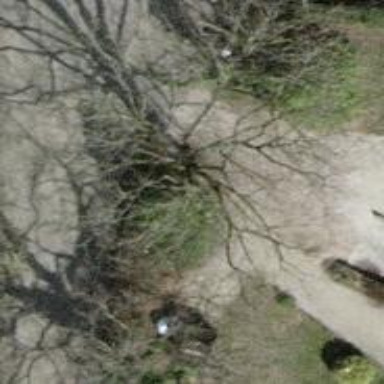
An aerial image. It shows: Broadleaved tree in natural setting.